Question: I am not able to modify the structure of a table in a database.
The database is used for replication.
I am getting This error

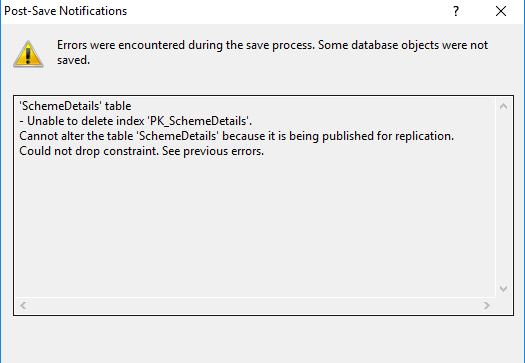
Answer: As the error says the table is used for replication, meaning it's an article in a replication publisher. To be able to modify the table you should remove it from replication, then update the schema, afterwards add it again in the replication. After adding it again you will have to reinitialize the subscriptions to pick up the modified table schema.